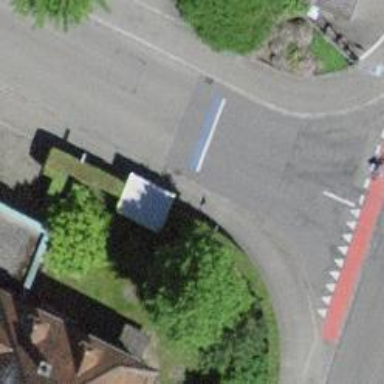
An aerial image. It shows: Bus stop with sheltered platform for public transport.